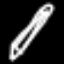
Label: pencil